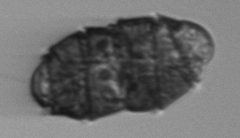
Label: Margalefidinium